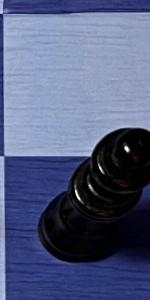
Label: Queen_Black